Question: Is there an Erlang/OTP pattern/library for the following problem(before I hack my own):
- -

What I would like to do is:
-
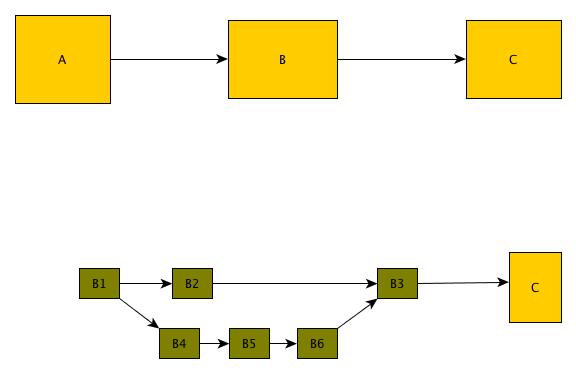
Answer: This has a few names. One is "dataflow" (as in "reactive programming" -- which is sort of an overblown ball of buzzwords if you look it up) and another is "signal simulation" (as in simulation of electrical signal switches). I am not aware of a framework for this in Erlang, because it is very straightforward to implement directly.
The issue of message ordering can be made to take care of itself, depending on how you want to write things. Erlang guarantees the ordering of message between two processes, so as long as messages travel in well-defined channels, this system-wide promise can be made to work for you. If you need some more interesting signal paths than straight lines you can force synch communication; though all Erlang message are asynchronous, you can introduce synchronous blocking on 'receive' wherever you want.
If you want the "B constellation" to pass a message to C but only after its signal processing has completely run its route through the B's, you can make a signal manager which sends a message to B1, and blocks until it receives the output from B3, whence it passes the completed message on to C and checks its box for the next thing from A:
'''
a_loop(B) ->
receive {in, Data} -> B ! Data end,
a_loop(B).
% Note the two receives here -- we are blocking for the end of processing based
% on the known Ref we send out and expect to receive back in a message match.
b_manager(B1, C) ->
Ref = make_ref(),
receive Data -> B1 ! {Ref, Data} end,
receive {Ref, Result} -> C ! Result end,
b_manager(B1, C).
b_1(B2) ->
receive
{Ref, Data} ->
Mod1 = do_processing(Data),
B2 ! {Ref, Mod1}
end,
b_1(B2).
% Here you have as many "b_#" processes as you need...
b_2(B) ->
receive
{Ref, Data} ->
Result = do_other_processing(Data),
B ! {Ref, Result}
end,
b_2(B).
c_loop() ->
receive Result -> stuff(Result) end,
c_loop().
'''
Obviously I simplified things -- as in this obviously doesn't include any concept of supervision -- I didn't even address how you would want to link these together (and with this little checking for liveness, you would to spawn_link them so if anything dies they all die -- which is probably exactly what you want with the B subset anyway, so you can treat it as a single unit). Also, you may wind up needing a throttle in there somewhere (like at/before A, or in B). But basically speaking, this is a way of passing messages through in a way that makes B block until its segment of processing is finished.
There are other ways, like gen_event, but I find them to be less flexible than writing a actual simulation of a processing pipeline. As far as how to implement this -- I would make it a combination of OTP supervisors and gen_fsm, as these two components represent a nearly perfect parallel to signal processing components,which your system seems to be aimed at mimicking.
To discover what states you need in your gen_fsms and how you want to clump them together I would probably prototype in a simplistic fashion in pure Erlang for a few hours, just to make sure I actually understand the problem, and then write my proper OTP supervisors and gen_fsms. This makes sure I don't get invested in some temple of gen_foo behaviors instead of getting invested in actually solving my problem (you're going to have to write it at least twice before its anyway...).
Hopefully this gives you at least a place to start tackling your problem. In any case, this is a very natural sort of thing to do in Erlang -- and is close enough to the way the language and the problem work that it should be pretty fun to work on.